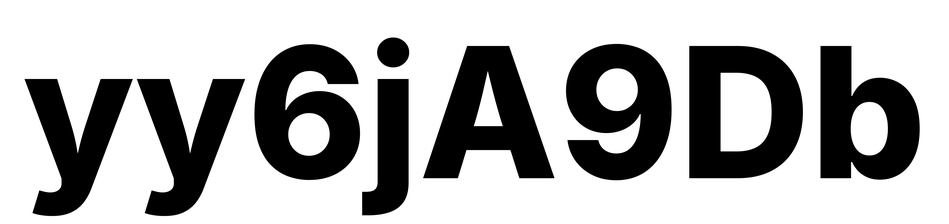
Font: Inter_ExtraBold